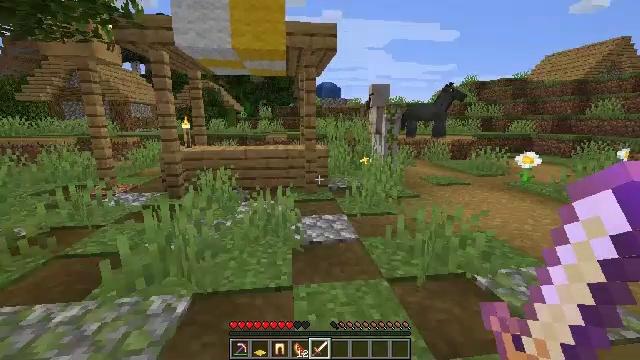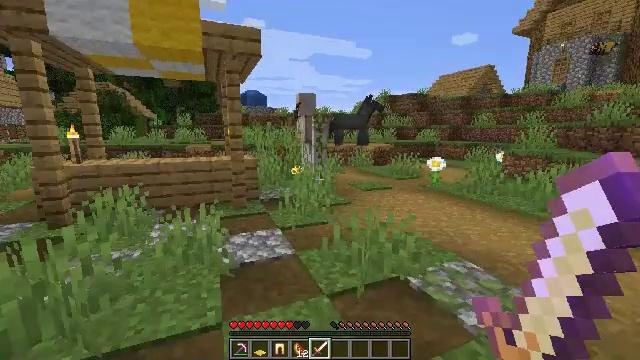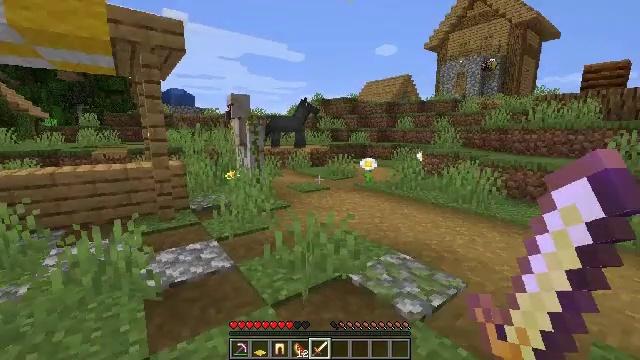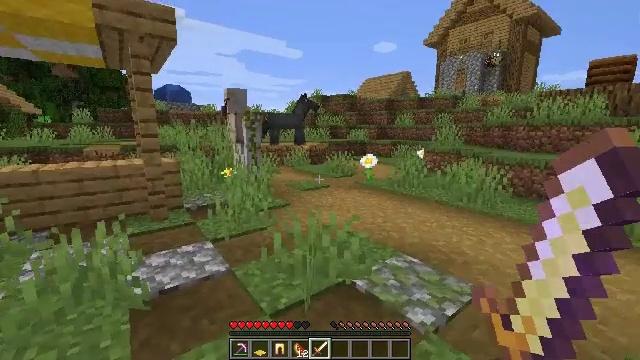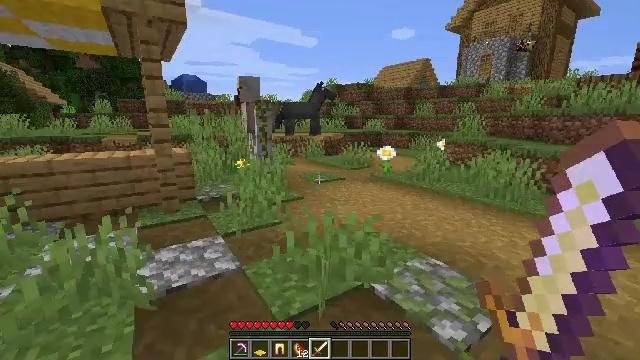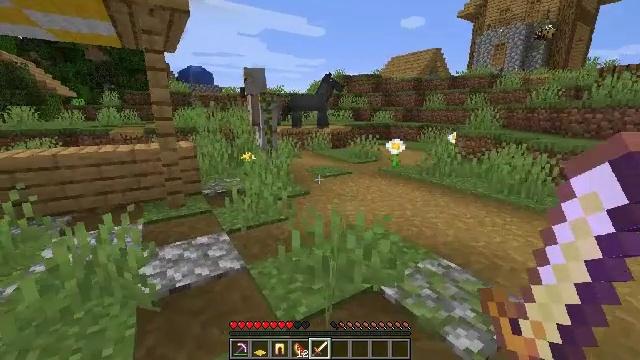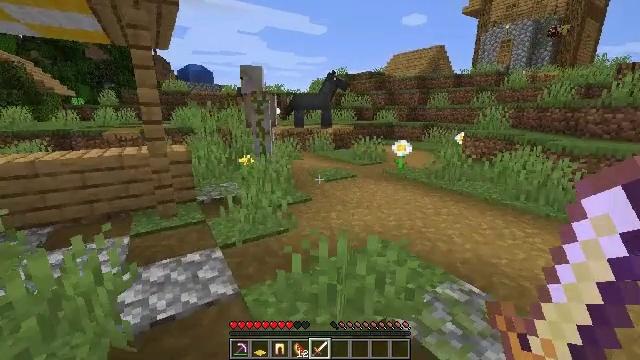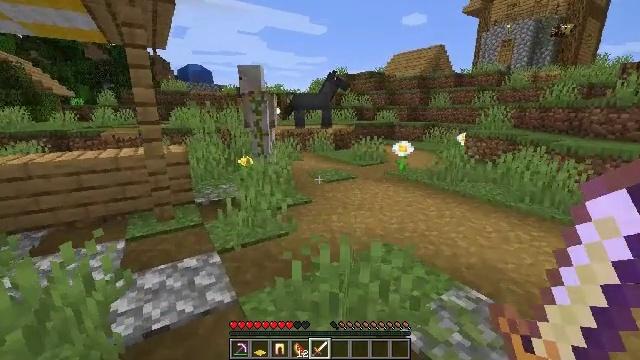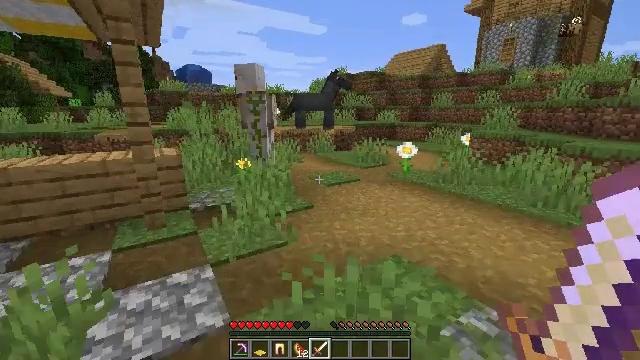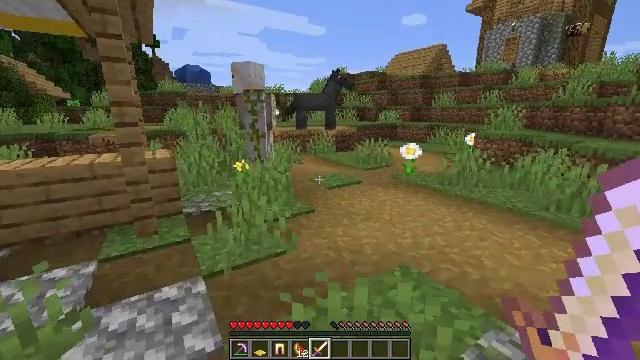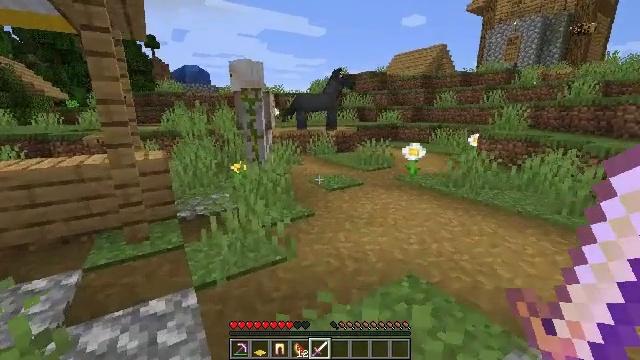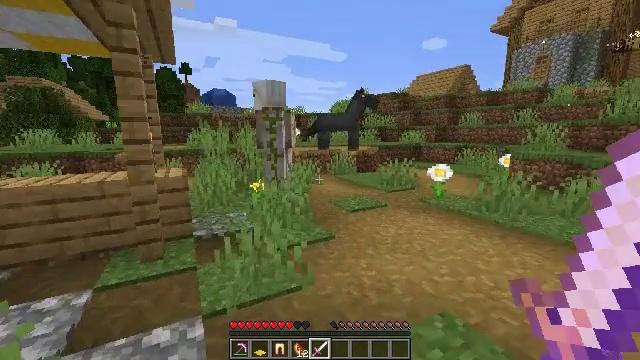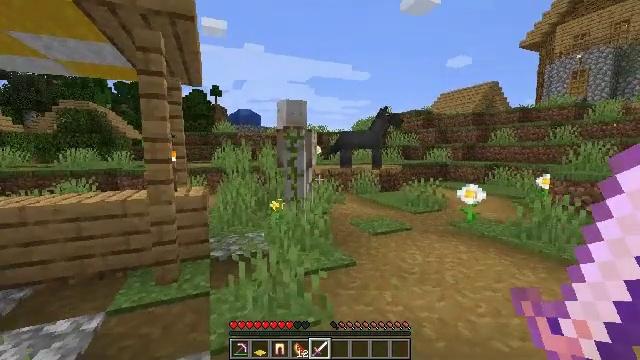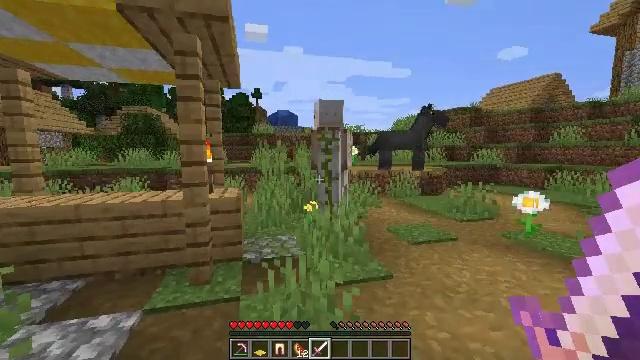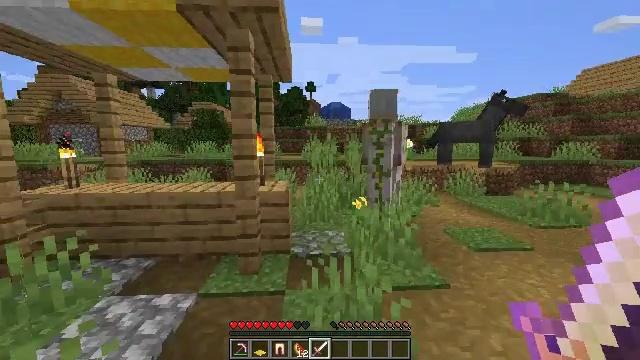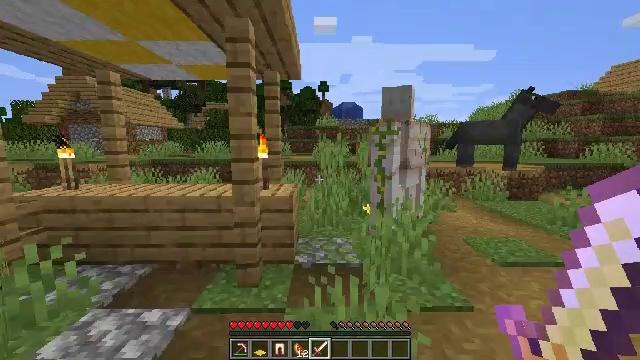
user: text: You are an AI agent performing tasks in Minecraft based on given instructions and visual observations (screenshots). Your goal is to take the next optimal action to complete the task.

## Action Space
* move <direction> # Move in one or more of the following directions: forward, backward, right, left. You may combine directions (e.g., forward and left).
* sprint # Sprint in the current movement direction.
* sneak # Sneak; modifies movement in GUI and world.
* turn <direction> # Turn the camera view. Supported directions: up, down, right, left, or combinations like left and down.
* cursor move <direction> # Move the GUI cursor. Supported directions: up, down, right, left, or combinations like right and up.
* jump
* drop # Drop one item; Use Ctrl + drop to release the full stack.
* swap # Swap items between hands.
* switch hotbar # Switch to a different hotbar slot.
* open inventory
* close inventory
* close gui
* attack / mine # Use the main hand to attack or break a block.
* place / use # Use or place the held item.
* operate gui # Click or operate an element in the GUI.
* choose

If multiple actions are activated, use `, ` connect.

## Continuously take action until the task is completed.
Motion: motion action
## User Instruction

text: Pick up the green carpet.
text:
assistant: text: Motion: move forward, turn right and up
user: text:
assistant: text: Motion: move forward, turn right
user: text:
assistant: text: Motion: move forward
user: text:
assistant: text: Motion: move forward, turn left and down
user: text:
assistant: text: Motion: move forward, turn left and down
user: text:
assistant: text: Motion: move forward
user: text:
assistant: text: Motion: move forward
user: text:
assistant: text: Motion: move forward
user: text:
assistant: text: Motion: move forward
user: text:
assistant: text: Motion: move forward
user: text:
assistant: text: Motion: move forward, turn left and up
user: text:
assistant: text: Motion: move forward, turn left and up
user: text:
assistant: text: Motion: move forward, turn left
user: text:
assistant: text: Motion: move forward, turn left and down
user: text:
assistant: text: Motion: move forward, turn left
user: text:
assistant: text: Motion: move forward
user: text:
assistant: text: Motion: turn right and up
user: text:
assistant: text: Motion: no_op
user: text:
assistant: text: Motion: no_op
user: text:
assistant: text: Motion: no_op
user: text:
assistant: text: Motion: no_op
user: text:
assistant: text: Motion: turn right and up
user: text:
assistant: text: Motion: turn right and up
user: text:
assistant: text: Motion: no_op
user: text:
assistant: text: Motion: no_op
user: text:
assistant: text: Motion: turn right
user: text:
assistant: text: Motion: move forward, turn right and down
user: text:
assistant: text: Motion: move forward, turn right
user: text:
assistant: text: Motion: move forward
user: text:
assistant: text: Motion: move forward